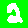
Digit: 2